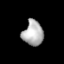
Tissue: lung
Cell type: Endothelial cells
Senescence score: 0.6635
Nuclear area (px): 506
Mean DAPI intensity: 173.745